Question: I want to print the [i][j] elements of array, and leaving [j][i] elements.
'''
void printWeightList() {
//How many links there are: numOfEdges
int ARRAY[MAX][MAX];
for (int i = 0; i < MAX; i++) {
for (int j = 0; j < MAX; j++) {
ARRAY[i][j] = weightList[i][j];
}
}
int i = 0, j = 0;
for (i = 0; i < vertexCount; i++) {
for (j = 0; j < vertexCount; j++) {
if (ARRAY[i][j] != 0) {
printf("%c -> %c: ", lstVertices[i] ->label, lstVertices[j] ->label);
printf("%d
", ARRAY[i][j]);
ARRAY[j][i] = 0; //TO REMOVE [j][i] ELEMENTS
}
}
}
printf("
");
}
'''
Above is one solution I think of this. I don't want to change weightList[][] because it's globally defined, so I create another array. This increases space complexity. I want a less complex solution.

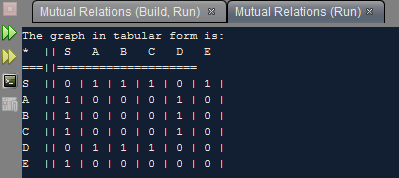
Answer: The condition that you need to check for the main diagonal is when j is equal to i.
'''
#include <stdio.h>
#include <stdlib.h>
void printWeightList(void);
#define MAX 6
int weightList[MAX][MAX] = { 1, 2, 4 , 5 , 6, 7,
8, 9, 10, 11, 12, 13,
14, 15, 16, 17, 18, 19,
20, 21, 22, 23, 24, 25,
26, 27, 28, 29, 30, 31,
32, 33, 34, 34, 35, 36,
};
int main (int argc, char *argv[])
{
printWeightList();
return(0);
}
void printWeightList(void) {
int ARRAY[MAX][MAX];
int i = 0;
int j = 0;
for ( i = 0; i < MAX; i++) {
for (int j = 0; j < MAX; j++) {
/*If we are on the main diagonal clear its elements*/
if (i == j) {
ARRAY[i][j] = 0;
}
else
{
ARRAY[i][j] = weightList[i][j];
}
}
}
for ( i = 0; i < MAX; i++) {
for ( j = 0; j < MAX; j++) {
printf("%d ", ARRAY[i][j]);
}
printf("
");
}
return;
}
'''